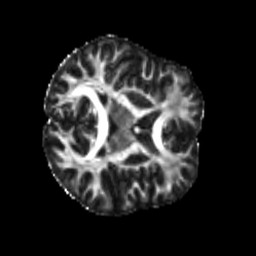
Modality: FA
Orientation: axial
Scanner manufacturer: siemens
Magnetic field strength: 3 T
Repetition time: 4 s
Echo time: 0.0594 s